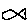
Label: fish